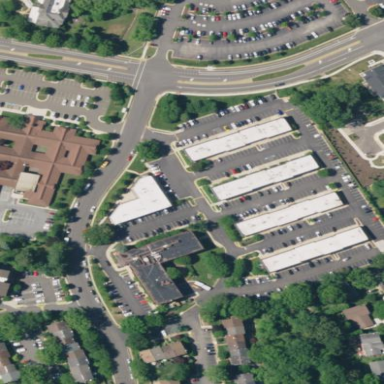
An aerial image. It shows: Commercial area.